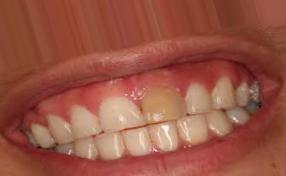
Condition: Tooth Discoloration